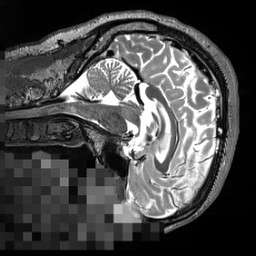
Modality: T2w
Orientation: sagittal
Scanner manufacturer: siemens
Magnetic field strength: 3 T
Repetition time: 3.2 s
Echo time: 0.564 s